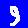
Digit: 9